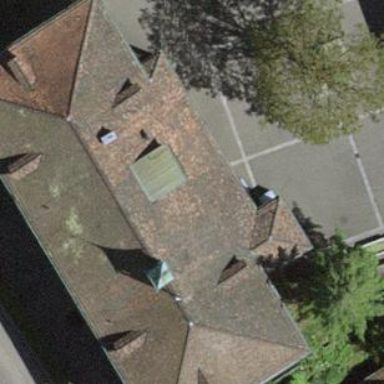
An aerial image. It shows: School building.